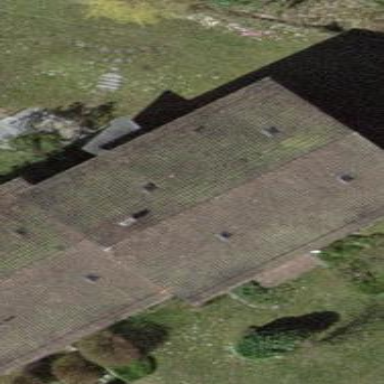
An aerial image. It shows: Building with pitched roof.